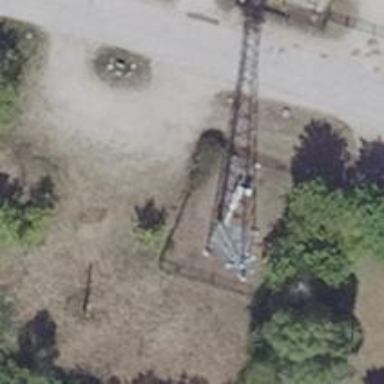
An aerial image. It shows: Communication mast tower.